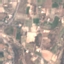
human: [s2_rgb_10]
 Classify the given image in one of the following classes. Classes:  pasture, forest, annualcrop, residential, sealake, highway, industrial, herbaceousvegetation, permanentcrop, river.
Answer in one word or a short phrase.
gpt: PermanentCrop